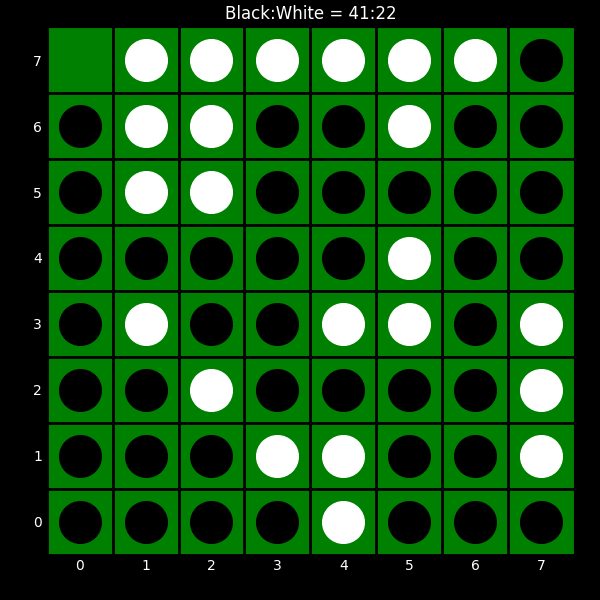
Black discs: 41
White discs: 22